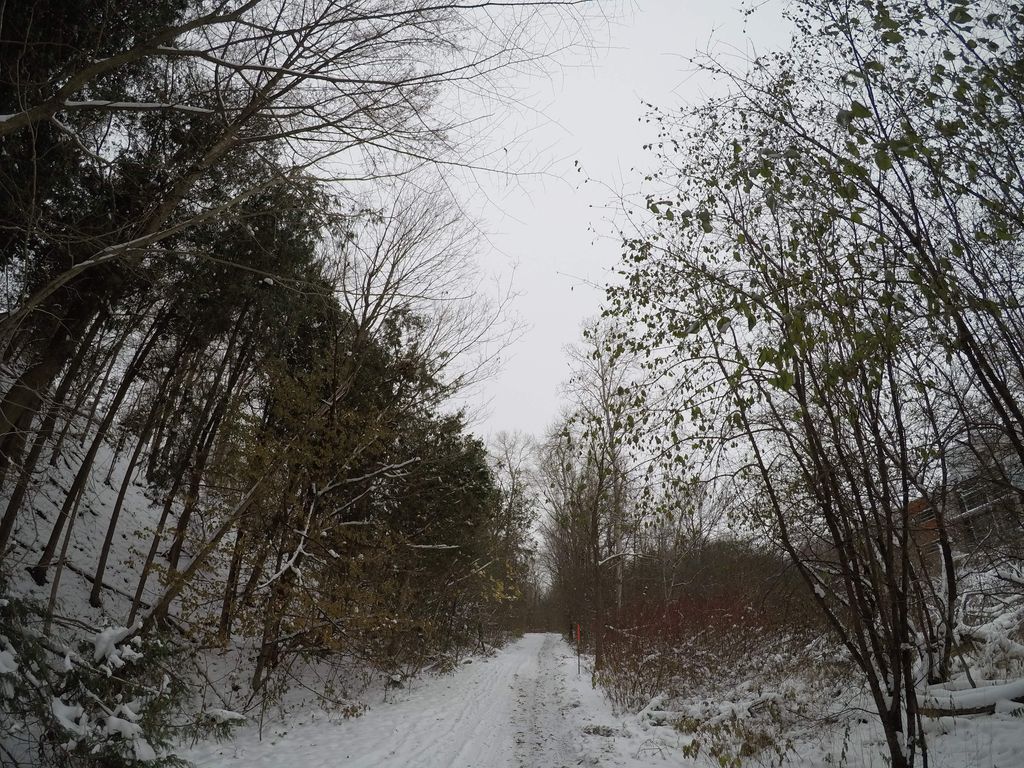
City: kitchener-waterloo